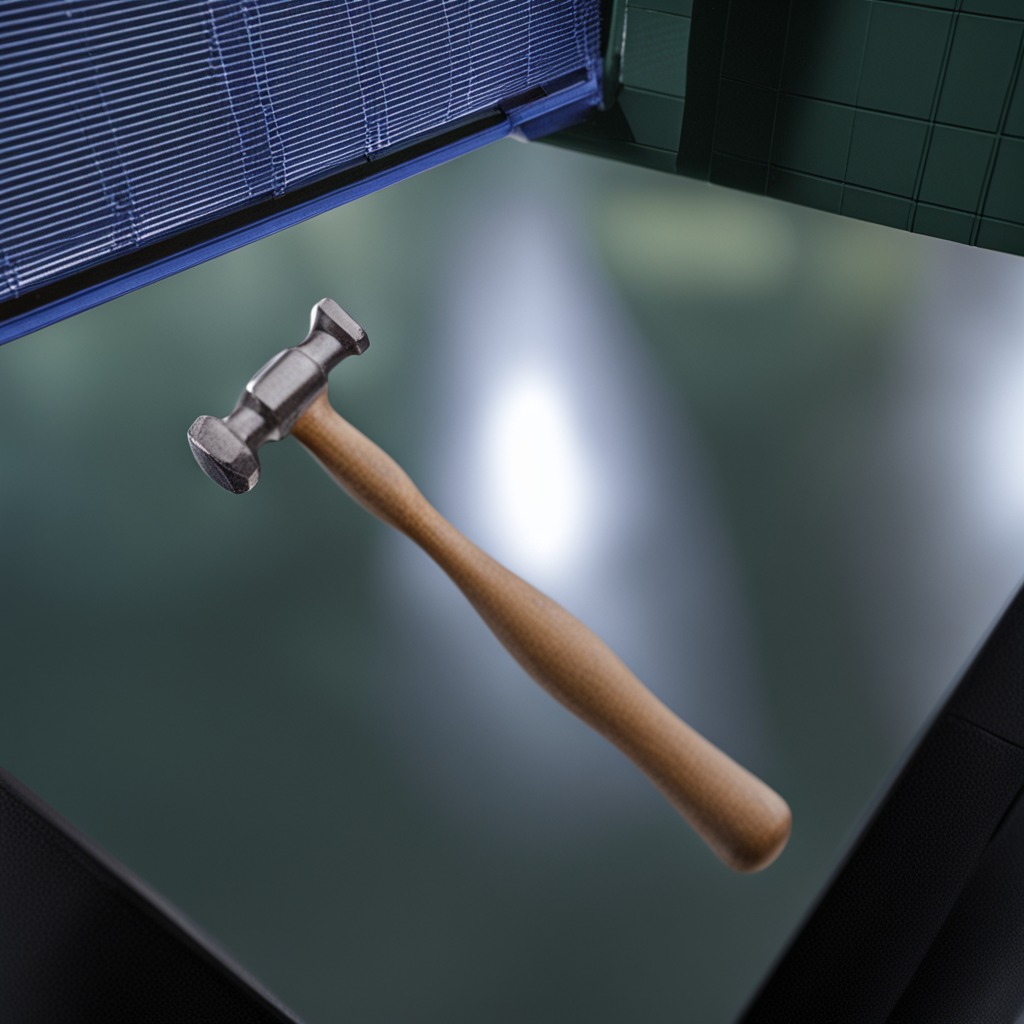
A hammer is lying on a clean empty table in a railway signal maintenance room lit by harsh overhead fluorescents.